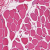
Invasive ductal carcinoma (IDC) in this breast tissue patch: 0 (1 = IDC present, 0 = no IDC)